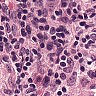
Metastatic tissue present: no